Question: Take for example the menu items from the edit menu in JavaFX Scene Builder

See how they display the shortcuts on the right? Is there any easy way to achieve the same effect using JavaFX? Thanks.
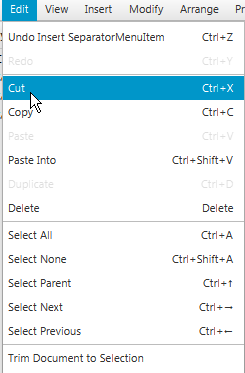
Answer: You can add an accelerator key in scene builder or add it directly in the fxml file like so
'''
<?import javafx.scene.input.*?>
...
<MenuItem mnemonicParsing="true" onAction="#mnuSaveAction" text="%menu.title.save" fx:id="mnuSave">
<accelerator>
<KeyCodeCombination alt="UP" code="S" control="DOWN" meta="UP" shift="UP" shortcut="UP" />
</accelerator>
</MenuItem>
'''
'KeyCodeCombination' has two constructors, second example:
'''
<MenuItem text="Renommer..." onAction="#rename" mnemonicParsing="true">
<accelerator>
<KeyCodeCombination code="F2"><modifiers></modifiers></KeyCodeCombination>
</accelerator>
</MenuItem>
'''
If by "in javafx" you mean without using fxml you can use 'mnuSave.setAccelerator(KeyCombination);'